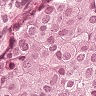
Metastatic tissue present: yes